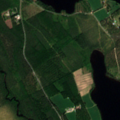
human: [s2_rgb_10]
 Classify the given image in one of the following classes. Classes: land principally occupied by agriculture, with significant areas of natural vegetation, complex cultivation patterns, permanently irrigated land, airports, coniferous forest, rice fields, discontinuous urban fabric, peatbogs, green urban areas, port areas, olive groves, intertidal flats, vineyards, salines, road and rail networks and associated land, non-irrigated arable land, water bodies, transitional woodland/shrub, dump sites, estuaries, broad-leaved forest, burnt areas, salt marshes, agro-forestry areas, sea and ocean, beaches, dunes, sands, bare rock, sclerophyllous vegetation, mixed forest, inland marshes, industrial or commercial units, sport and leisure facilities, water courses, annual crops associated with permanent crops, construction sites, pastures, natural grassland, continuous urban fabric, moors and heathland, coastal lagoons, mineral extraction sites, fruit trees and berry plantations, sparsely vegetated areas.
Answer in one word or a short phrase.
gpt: coniferous forest, mixed forest, peatbogs, water bodies